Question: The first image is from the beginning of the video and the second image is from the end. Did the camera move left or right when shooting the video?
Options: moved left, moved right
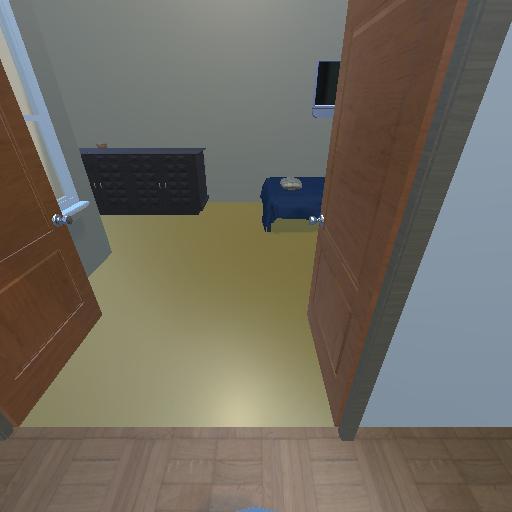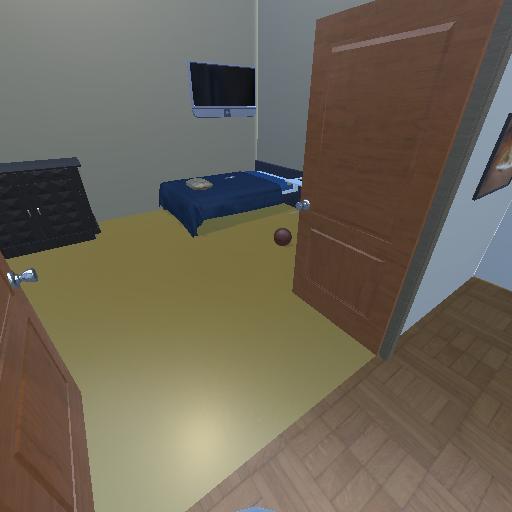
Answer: moved left